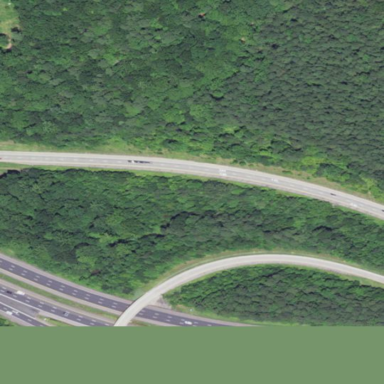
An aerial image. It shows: Mixed woodland with variety of leaf types and cycles.